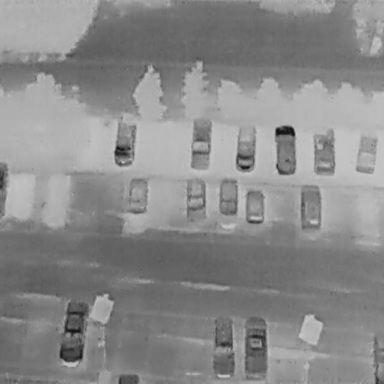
There are 19 objects shown in the infrared image, including 16 Cars, and three Bicycles.